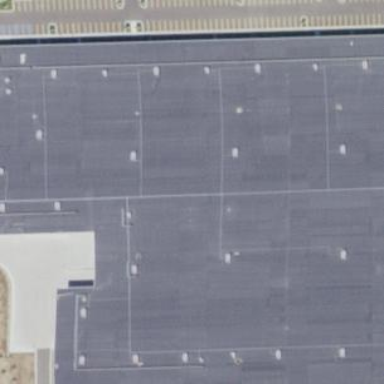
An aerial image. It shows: Commercial building.